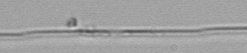
Label: Pseudo-nitzschia